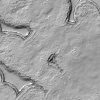
Atmospheric dust classification: not_dusty